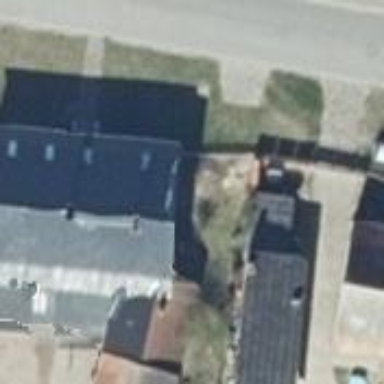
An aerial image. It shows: Black flat-roofed house.